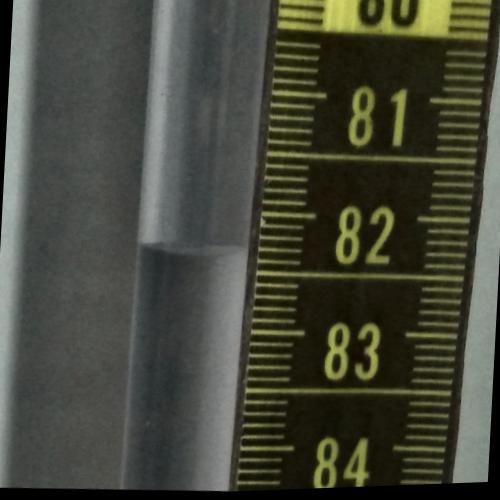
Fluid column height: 82.3 cm